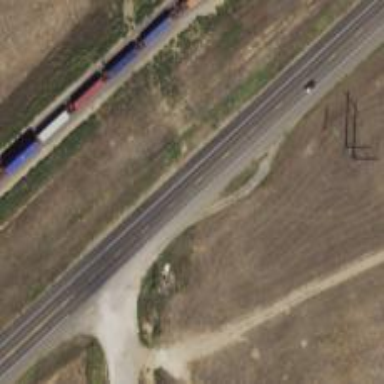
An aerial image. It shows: Asphalt road designated as trunk highway.